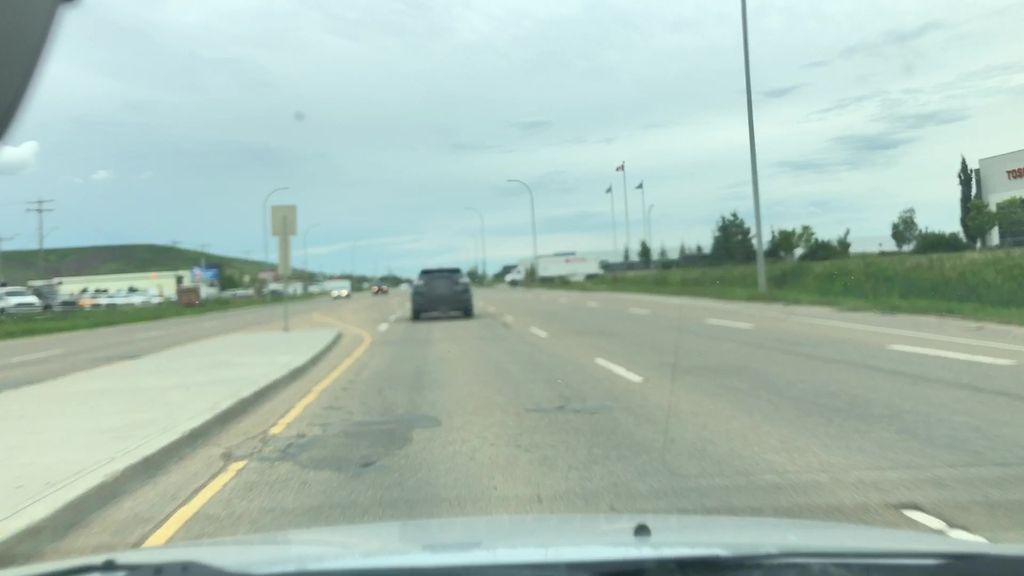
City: edmonton